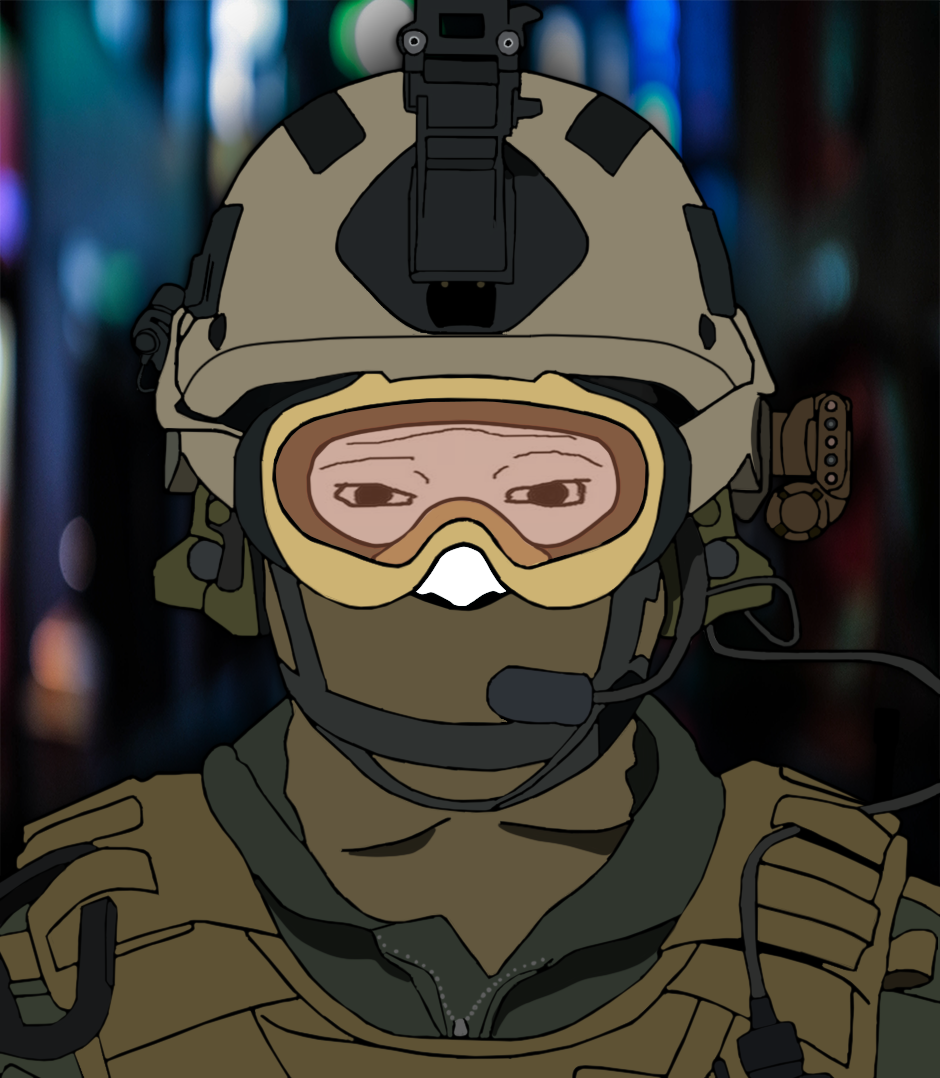
Label: 5_Front_Wojak